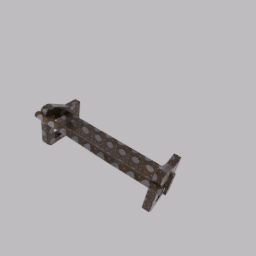
Label: furniture